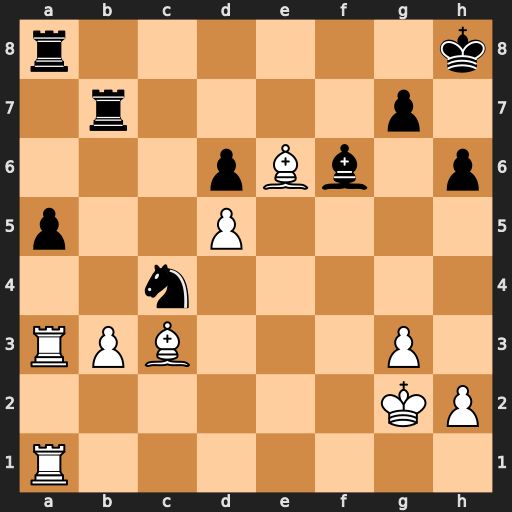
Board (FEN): r6k/1r4p1/3pBb1p/p2P4/2n5/RPB3P1/6KP/R7
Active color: w
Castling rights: -
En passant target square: -
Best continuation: bxc4 Bxc3 Rxc3